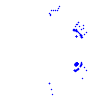
Particle: pion